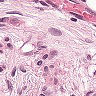
Metastatic tissue present: yes